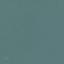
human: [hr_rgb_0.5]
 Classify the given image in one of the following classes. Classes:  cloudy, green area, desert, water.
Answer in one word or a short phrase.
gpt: water